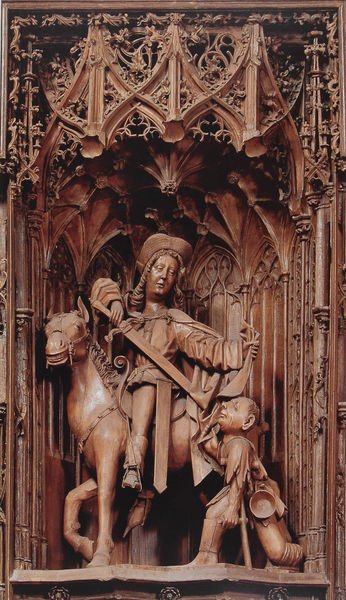
Titel: Hochaltar, Mittelschrein, Hl. Martin mit Bettler
Künstler: unbekannt
Standort: Lorch am Rhein
Institution: St. Martin
Schlagwörter: mann, umhang, sitzen, braun, fenster, frau, haar, holz, hut, männer, raum, säule, schnee, tier, wiese, mütze, arm, schale, sockel, kirche, haare, mantel, gotik, locken, ohren, wald, esel, pferd, reiter, skulptur, statue, huf, hufe, sattel, steigbügel, zaumzeug, zügel, relief, topf, holzschnitt, bogen, zöpfe, hafer, heu, kuppel, bischof, ornamente, verzierung, tiefe, plastik, junge, scheide, abbild, nische, gewölbe, kreuz, religion, dom, mantl, kniee, holzstich, schwert, knien, soldat, kunst, ritter, altar, kathedrale, grinsen, schnitzerei, verziert, römer, kreuzrippen, gotisch, rippengewölbe, lanschaft, schneiden, flehen, mittelalter, apsis, knieen, schwart, kapelle, stall, baldachin, bettler, heiliger, napf, maria, holzfigur, gaul, christentum, spenden, schnitzwerk, bitten, josef, masswerk, standbild, betteln, heiligenbild, teilung, tabernakel, fiale, spätgotik, gesprenge, sterngewölbe, martin, barmherzig, samariter, krücke, schenken, zerteilen, bauskulptur, gesprengt, riemenschneider, rothenburg, armer, caritas, heiliger martin, mantelteilung, november, plstik, sankt martin, schwerrt, schwertscheide, skulptur auf wald, st,georg, st. martin, st.georg, teilen, tilmann, rimenschneider, knappe, perpendicular, quijote, mudejar, rüpel, teilt, grosszügig